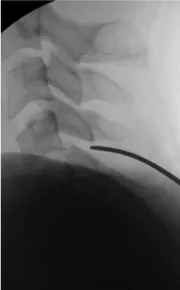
A, b) Schematic illustration of the posterior percutaneous reduction with an elevator.
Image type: radiology (x_ray)